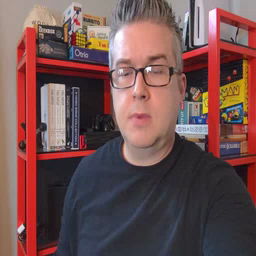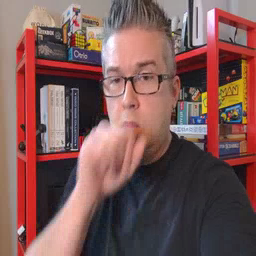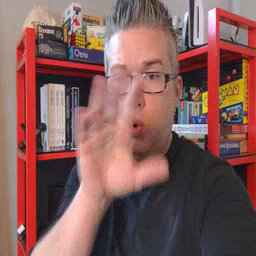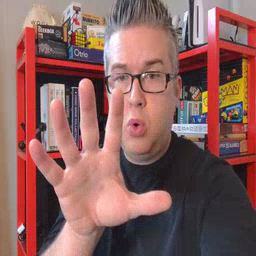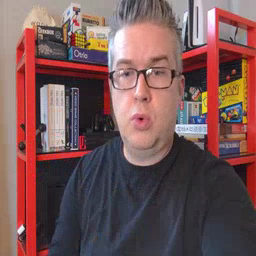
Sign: blow